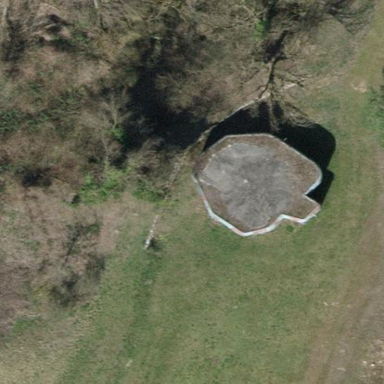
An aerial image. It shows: Bunker building.